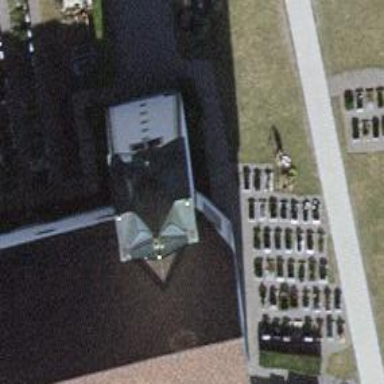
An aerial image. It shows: Church which is place of worship.